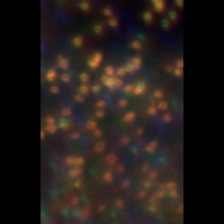
Taxon: Phaeocystis
Group: Other